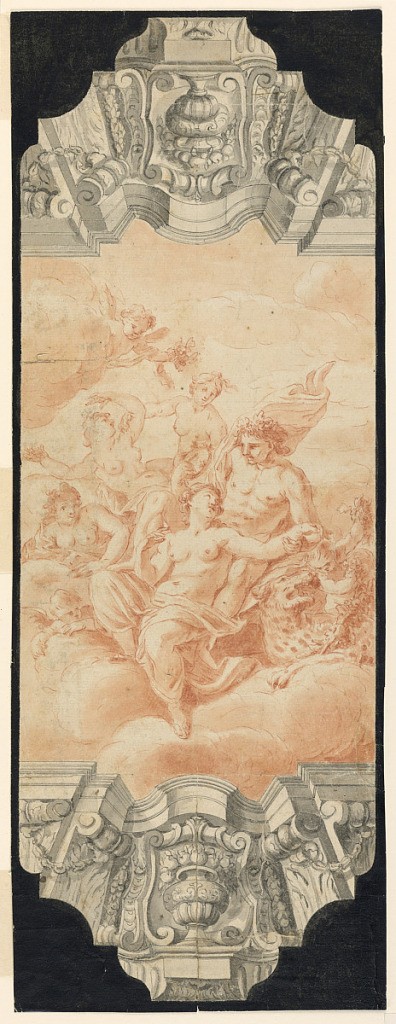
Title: Design for a Ceiling
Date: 1725–1750
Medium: Pen and ink, red crayon, graphite on paper
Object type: drawing
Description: Bacchus and Ariadne on clouds accompanied by three of her companions, three putti, and a panther.